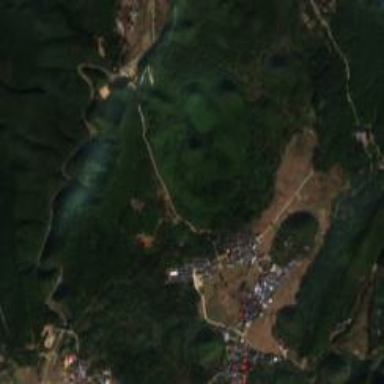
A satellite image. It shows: Ethnic township within town.